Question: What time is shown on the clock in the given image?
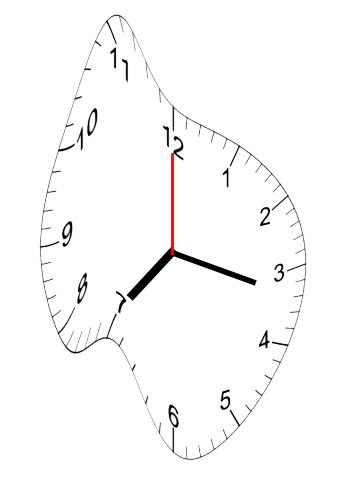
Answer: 07:17:00